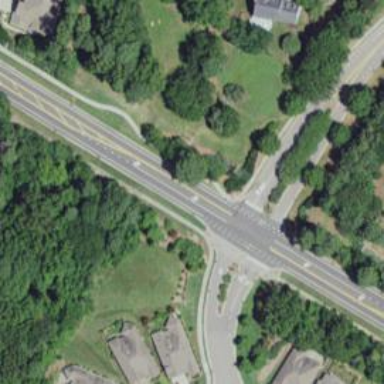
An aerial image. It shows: Tertiary road with asphalt surface and separate sidewalk.